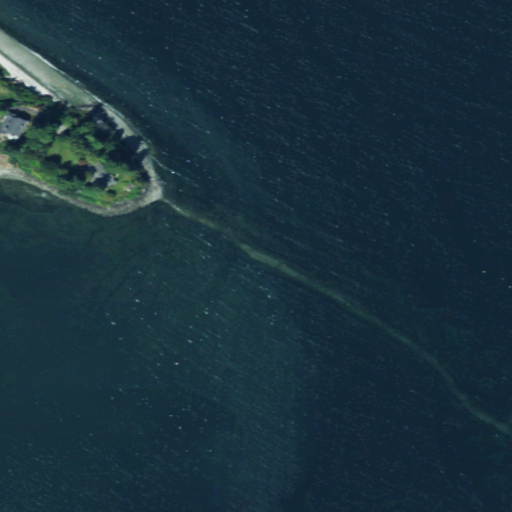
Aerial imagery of cape in Washington named Wing Point containing open water, barren land, herbaceous wetlands, open development, evergreen forest, and medium intensity development